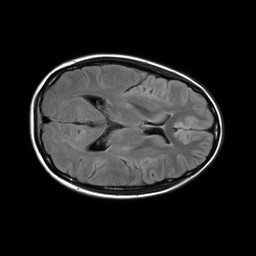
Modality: FLAIR
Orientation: axial
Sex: female
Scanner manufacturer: philips
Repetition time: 11 s
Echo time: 0.125 s